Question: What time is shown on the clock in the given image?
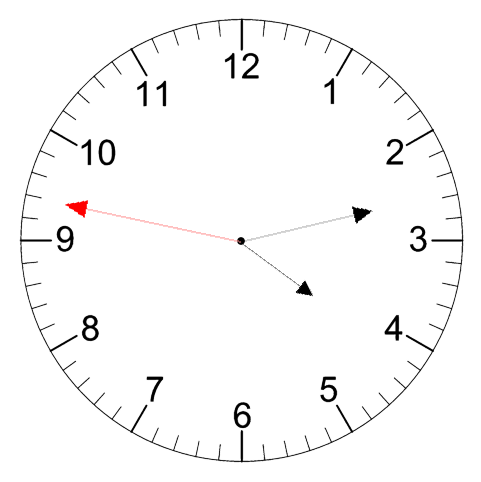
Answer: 04:12:47